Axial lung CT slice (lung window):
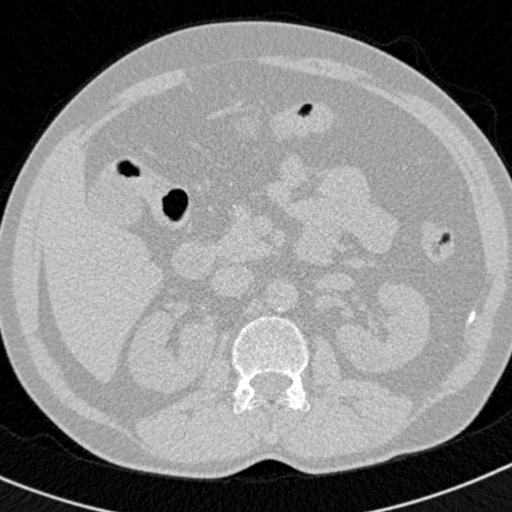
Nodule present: no